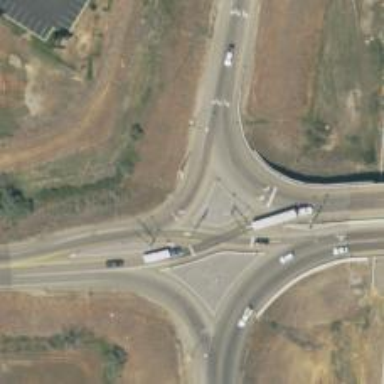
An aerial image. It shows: Motorway link at diverging diamond interchange (DDI) junction.